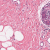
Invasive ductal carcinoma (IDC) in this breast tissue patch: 0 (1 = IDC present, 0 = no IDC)